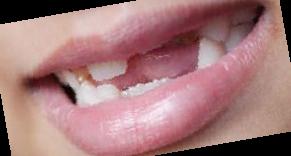
Condition: hypodontia